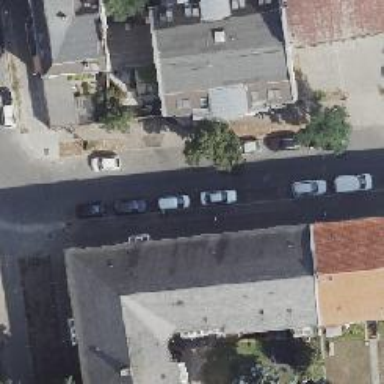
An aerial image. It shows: Residential road with asphalt surface. It has separate sidewalks on both sides. There are parallel parking lanes on both sides of the road.